Question: I have an application of thumbnail viewer that requires displaying thumbnails with the feature to reorder them (using DnD).
The thumbnail is a custom component ().
Here is the wire frame of the application to get a better idea.

Any directions/pointer to achieve or any existing component that can do reordering feature would be a great help.
Can I use JList with each element as a Thumbnail?
Note: I am not expecting the code here.
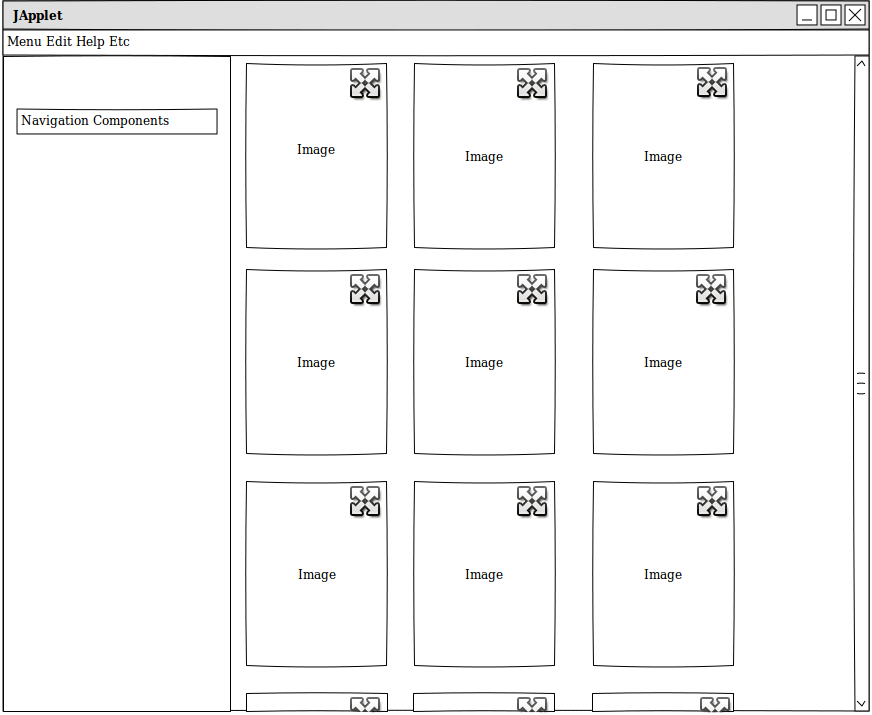
Answer: I basically stole this from the web and modified it slightly...
'''
import java.awt.BorderLayout;
import java.awt.Dimension;
import java.awt.datatransfer.DataFlavor;
import java.awt.datatransfer.Transferable;
import java.awt.datatransfer.UnsupportedFlavorException;
import java.io.IOException;
import java.util.ArrayList;
import javax.swing.BorderFactory;
import javax.swing.DefaultListModel;
import javax.swing.DropMode;
import javax.swing.JComponent;
import javax.swing.JFrame;
import javax.swing.JList;
import javax.swing.JPanel;
import javax.swing.JScrollPane;
import javax.swing.ListSelectionModel;
import javax.swing.TransferHandler;
public class TestListReorder extends JPanel {
ArrayListTransferHandler arrayListHandler;
public TestListReorder() {
arrayListHandler = new ArrayListTransferHandler();
JList list1, list2;
DefaultListModel list1Model = new DefaultListModel();
list1Model.addElement("0 (list 1)");
list1Model.addElement("1 (list 1)");
list1Model.addElement("2 (list 1)");
list1Model.addElement("3 (list 1)");
list1Model.addElement("4 (list 1)");
list1Model.addElement("5 (list 1)");
list1Model.addElement("6 (list 1)");
list1 = new JList(list1Model);
list1.setDropMode(DropMode.USE_SELECTION);
list1.setSelectionMode(ListSelectionModel.SINGLE_INTERVAL_SELECTION);
list1.setTransferHandler(arrayListHandler);
list1.setDragEnabled(true);
JScrollPane list1View = new JScrollPane(list1);
list1View.setPreferredSize(new Dimension(200, 100));
JPanel panel1 = new JPanel();
panel1.setLayout(new BorderLayout());
panel1.add(list1View, BorderLayout.CENTER);
panel1.setBorder(BorderFactory.createEmptyBorder(5, 5, 5, 5));
setLayout(new BorderLayout());
add(panel1, BorderLayout.LINE_START);
setBorder(BorderFactory.createEmptyBorder(20, 20, 20, 20));
}
/**
* Create the GUI and show it. For thread safety, this method should be
* invoked from the event-dispatching thread.
*/
private static void createAndShowGUI() {
//Make sure we have nice window decorations.
JFrame.setDefaultLookAndFeelDecorated(true);
//Create and set up the window.
JFrame frame = new JFrame("DragListDemo");
frame.setDefaultCloseOperation(JFrame.EXIT_ON_CLOSE);
//Create and set up the content pane.
TestListReorder demo = new TestListReorder();
frame.setContentPane(demo);
//Display the window.
frame.pack();
frame.setVisible(true);
}
public static void main(String[] args) {
//Schedule a job for the event-dispatching thread:
//creating and showing this application's GUI.
javax.swing.SwingUtilities.invokeLater(new Runnable() {
public void run() {
createAndShowGUI();
}
});
}
}
/*
* ArrayListTransferHandler.java is used by the 1.4 DragListDemo.java example.
*/
class ArrayListTransferHandler extends TransferHandler {
DataFlavor localArrayListFlavor, serialArrayListFlavor;
String localArrayListType = DataFlavor.javaJVMLocalObjectMimeType
+ ";class=java.util.ArrayList";
JList source = null;
int[] indices = null;
int addIndex = -1; //Location where items were added
int addCount = 0; //Number of items added
public ArrayListTransferHandler() {
try {
localArrayListFlavor = new DataFlavor(localArrayListType);
} catch (ClassNotFoundException e) {
System.out
.println("ArrayListTransferHandler: unable to create data flavor");
}
serialArrayListFlavor = new DataFlavor(ArrayList.class, "ArrayList");
}
public boolean importData(JComponent c, Transferable t) {
JList target = null;
ArrayList alist = null;
if (!canImport(c, t.getTransferDataFlavors())) {
return false;
}
try {
target = (JList) c;
if (hasLocalArrayListFlavor(t.getTransferDataFlavors())) {
alist = (ArrayList) t.getTransferData(localArrayListFlavor);
} else if (hasSerialArrayListFlavor(t.getTransferDataFlavors())) {
alist = (ArrayList) t.getTransferData(serialArrayListFlavor);
} else {
return false;
}
} catch (UnsupportedFlavorException ufe) {
System.out.println("importData: unsupported data flavor");
return false;
} catch (IOException ioe) {
System.out.println("importData: I/O exception");
return false;
}
//At this point we use the same code to retrieve the data
//locally or serially.
//We'll drop at the current selected index.
int index = target.getSelectedIndex();
//Prevent the user from dropping data back on itself.
//For example, if the user is moving items #4,#5,#6 and #7 and
//attempts to insert the items after item #5, this would
//be problematic when removing the original items.
//This is interpreted as dropping the same data on itself
//and has no effect.
if (source.equals(target)) {
if (indices != null && index >= indices[0] - 1
&& index <= indices[indices.length - 1]) {
indices = null;
return true;
}
}
DefaultListModel listModel = (DefaultListModel) target.getModel();
int max = listModel.getSize();
if (index < 0) {
index = max;
} else {
index++;
if (index > max) {
index = max;
}
}
addIndex = index;
addCount = alist.size();
for (int i = 0; i < alist.size(); i++) {
listModel.add(index++, alist.get(i));
}
return true;
}
protected void exportDone(JComponent c, Transferable data, int action) {
if ((action == MOVE) && (indices != null)) {
DefaultListModel model = (DefaultListModel) source.getModel();
//If we are moving items around in the same list, we
//need to adjust the indices accordingly since those
//after the insertion point have moved.
if (addCount > 0) {
for (int i = 0; i < indices.length; i++) {
if (indices[i] > addIndex) {
indices[i] += addCount;
}
}
}
for (int i = indices.length - 1; i >= 0; i--) {
model.remove(indices[i]);
}
}
indices = null;
addIndex = -1;
addCount = 0;
}
private boolean hasLocalArrayListFlavor(DataFlavor[] flavors) {
if (localArrayListFlavor == null) {
return false;
}
for (int i = 0; i < flavors.length; i++) {
if (flavors[i].equals(localArrayListFlavor)) {
return true;
}
}
return false;
}
private boolean hasSerialArrayListFlavor(DataFlavor[] flavors) {
if (serialArrayListFlavor == null) {
return false;
}
for (int i = 0; i < flavors.length; i++) {
if (flavors[i].equals(serialArrayListFlavor)) {
return true;
}
}
return false;
}
public boolean canImport(JComponent c, DataFlavor[] flavors) {
if (hasLocalArrayListFlavor(flavors)) {
return true;
}
if (hasSerialArrayListFlavor(flavors)) {
return true;
}
return false;
}
protected Transferable createTransferable(JComponent c) {
if (c instanceof JList) {
source = (JList) c;
indices = source.getSelectedIndices();
Object[] values = source.getSelectedValues();
if (values == null || values.length == 0) {
return null;
}
ArrayList alist = new ArrayList(values.length);
for (int i = 0; i < values.length; i++) {
Object o = values[i];
String str = o.toString();
if (str == null) {
str = "";
}
alist.add(str);
}
return new ArrayListTransferable(alist);
}
return null;
}
public int getSourceActions(JComponent c) {
return COPY_OR_MOVE;
}
public class ArrayListTransferable implements Transferable {
ArrayList data;
public ArrayListTransferable(ArrayList alist) {
data = alist;
}
public Object getTransferData(DataFlavor flavor)
throws UnsupportedFlavorException {
if (!isDataFlavorSupported(flavor)) {
throw new UnsupportedFlavorException(flavor);
}
return data;
}
public DataFlavor[] getTransferDataFlavors() {
return new DataFlavor[]{localArrayListFlavor,
serialArrayListFlavor};
}
public boolean isDataFlavorSupported(DataFlavor flavor) {
if (localArrayListFlavor.equals(flavor)) {
return true;
}
if (serialArrayListFlavor.equals(flavor)) {
return true;
}
return false;
}
}
}
'''
You can see the original post <URL>.
Personally, I don't like the new "component" drag'n'drop API, but in your case, it may be the simplest and fastest to implement...